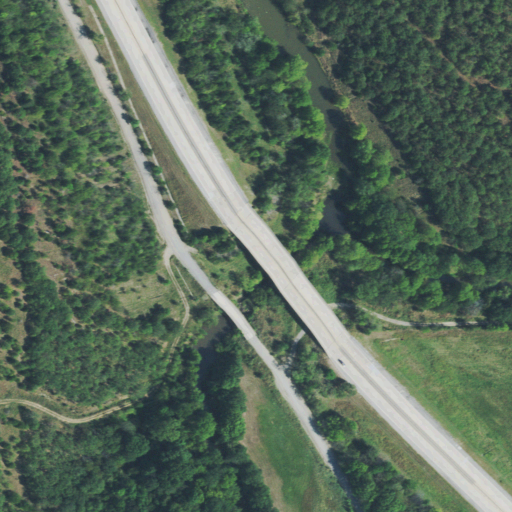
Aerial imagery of gap in Oklahoma named Brush Narrows containing deciduous forest, medium intensity development, low intensity development, pasture, open development, grassland, and woody wetlands